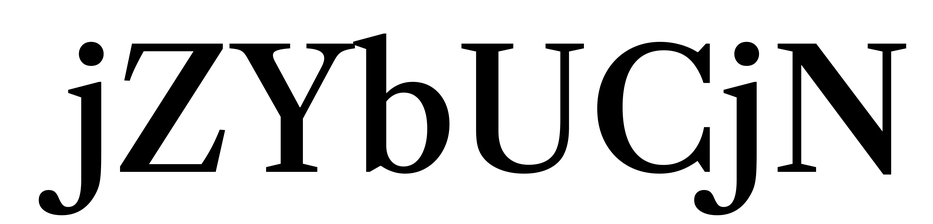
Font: LibreCaslonText_Medium